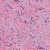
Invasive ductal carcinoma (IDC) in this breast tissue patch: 1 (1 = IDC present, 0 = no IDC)